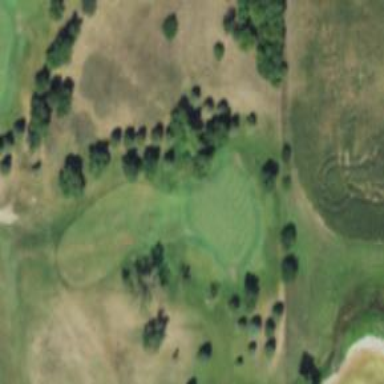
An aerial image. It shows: Golf hole.